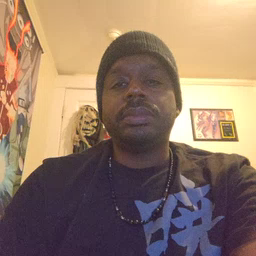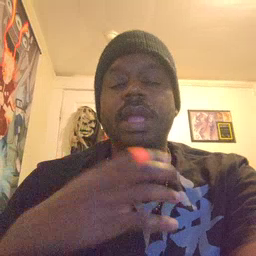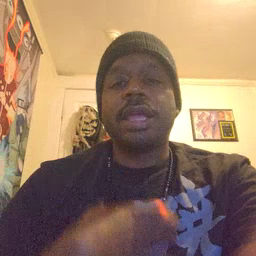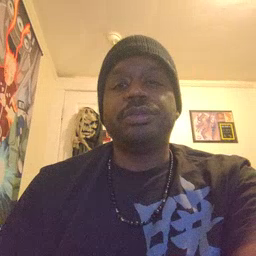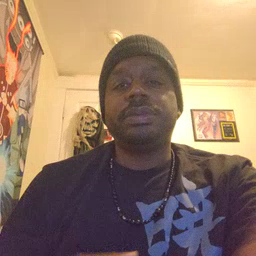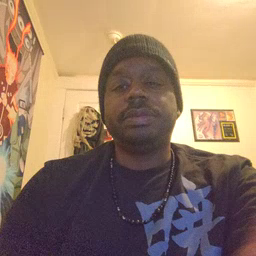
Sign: hungry